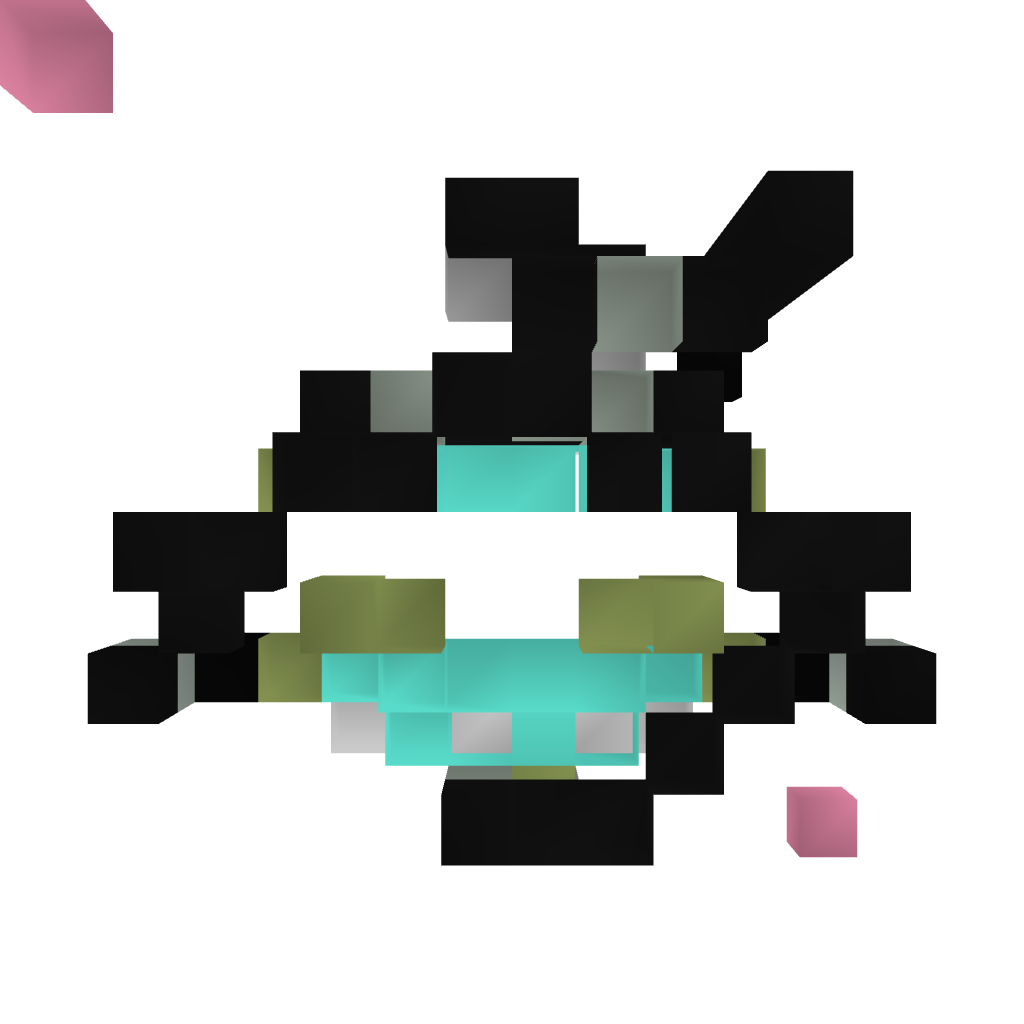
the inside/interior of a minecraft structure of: Door 4x4 + 2x2